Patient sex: F
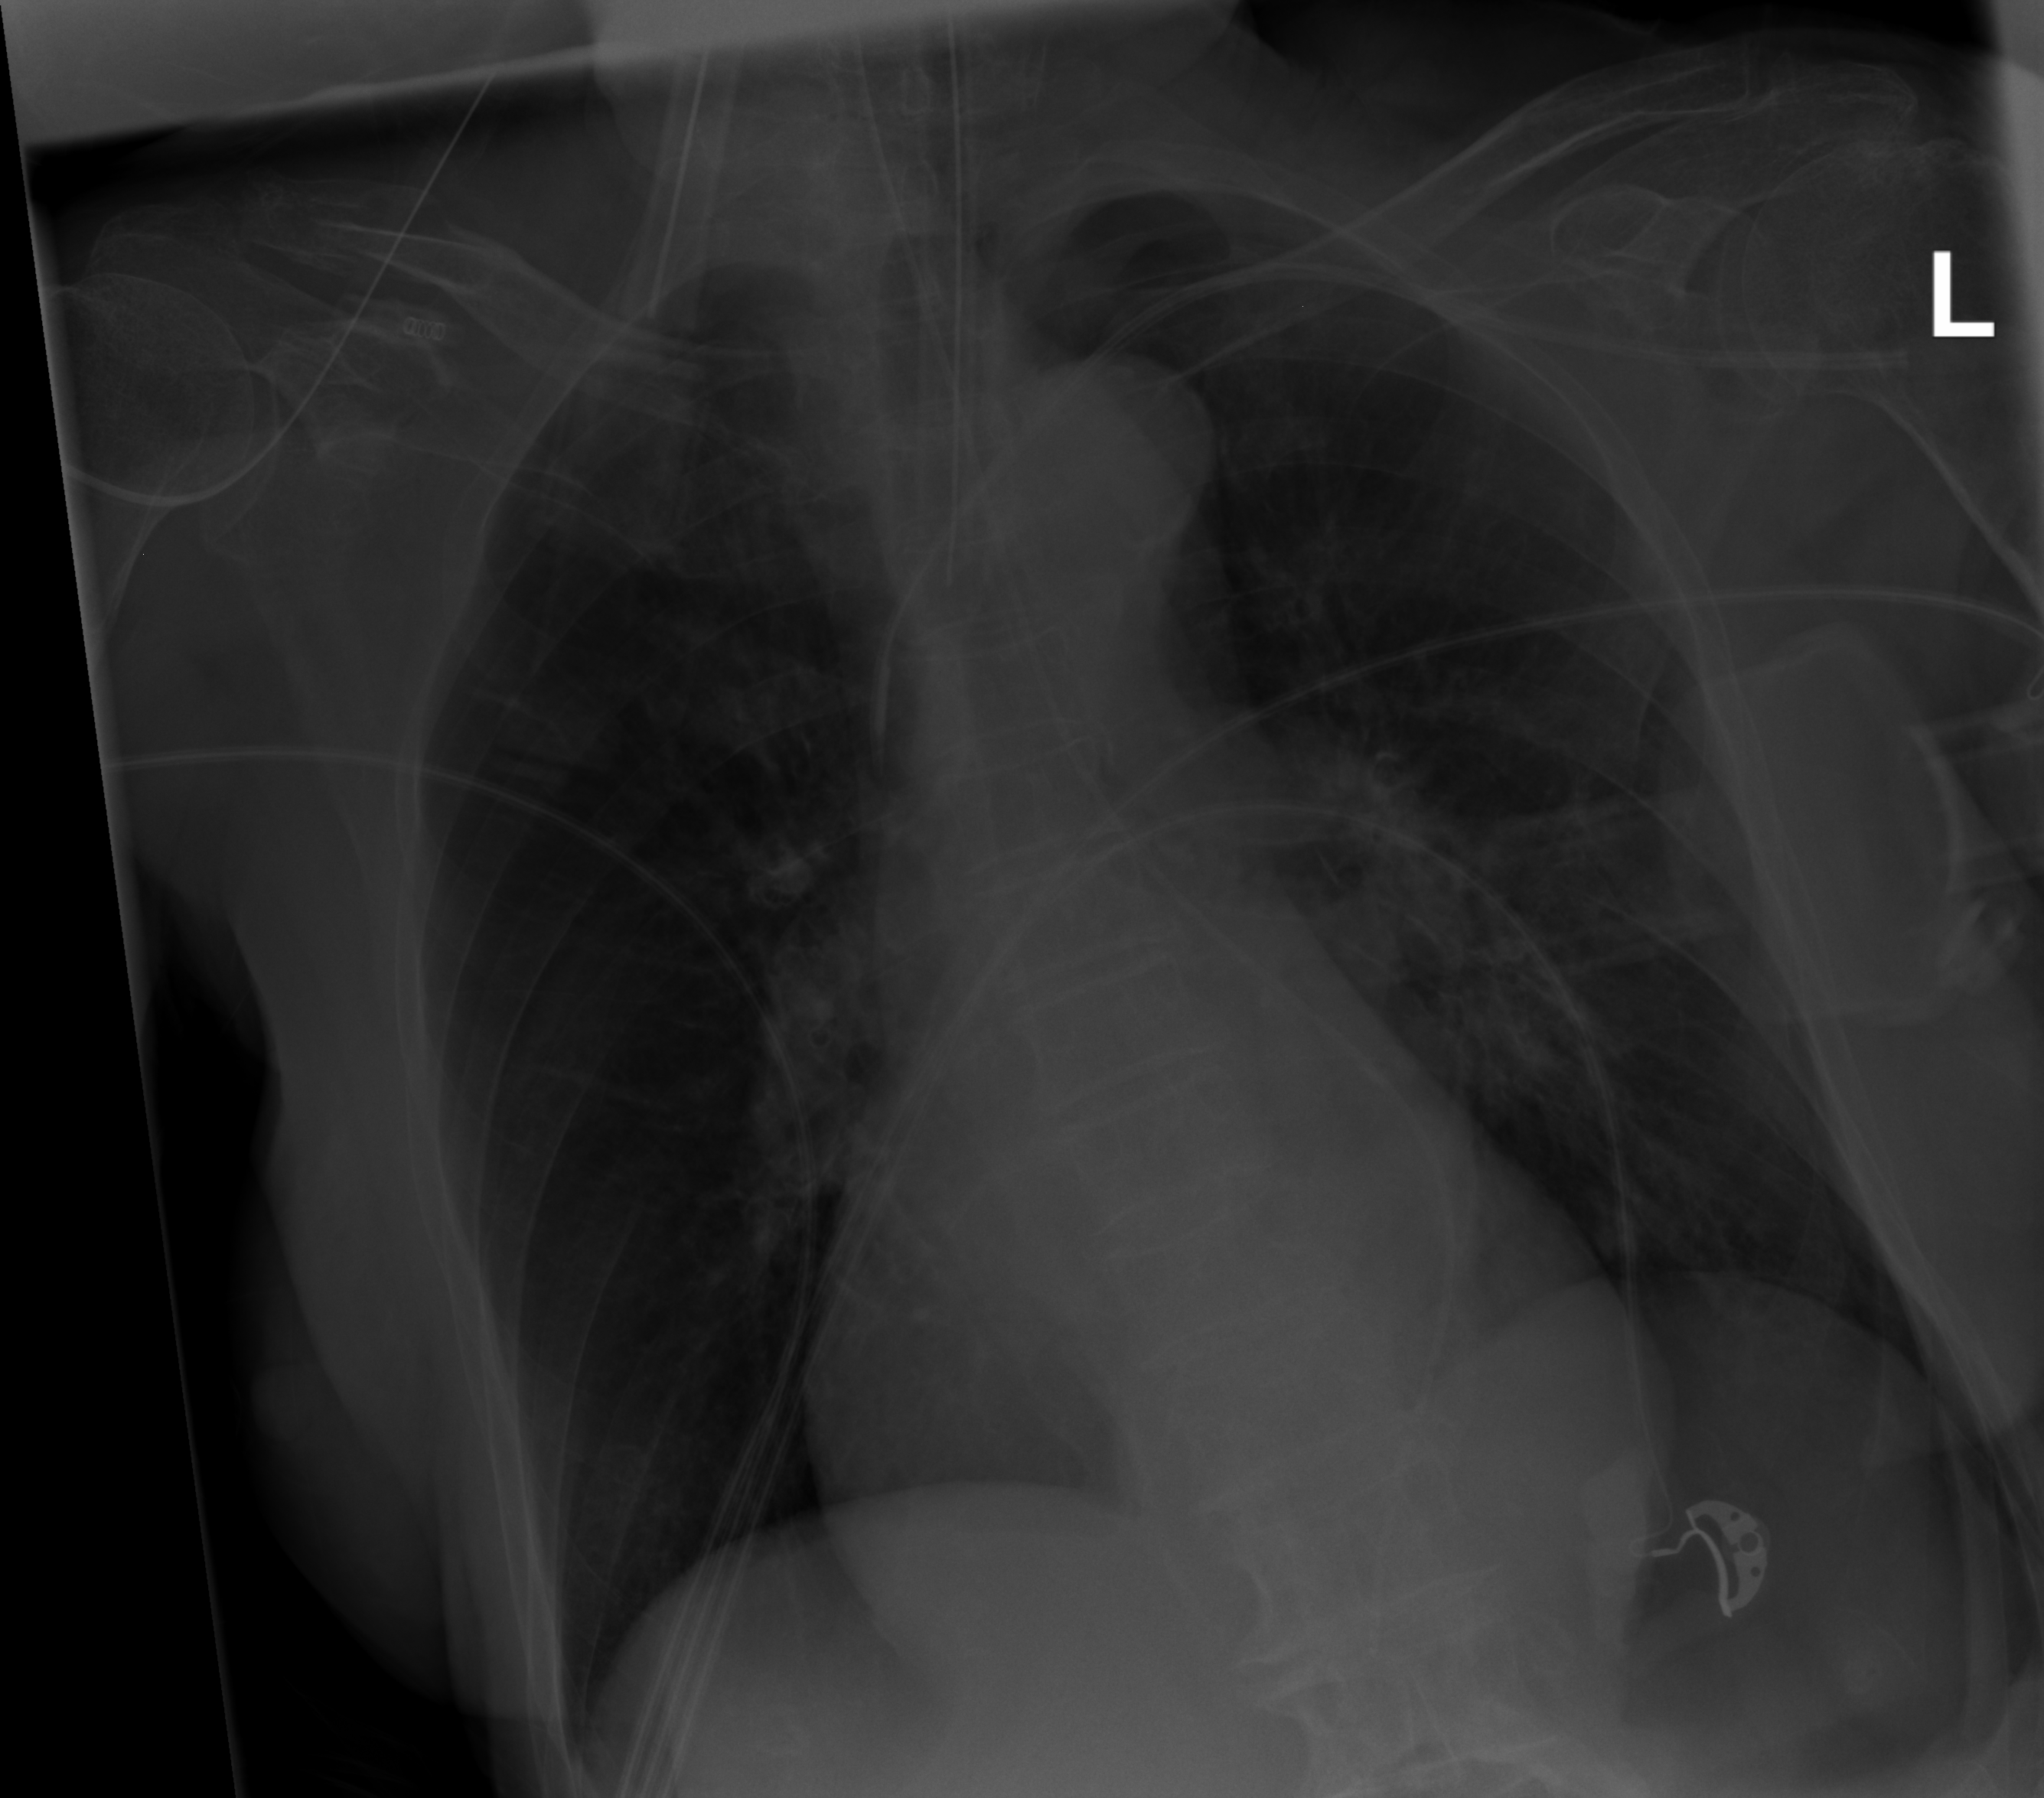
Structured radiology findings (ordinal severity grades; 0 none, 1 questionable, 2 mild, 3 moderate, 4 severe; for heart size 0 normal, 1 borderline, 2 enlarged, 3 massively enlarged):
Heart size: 1
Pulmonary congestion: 0
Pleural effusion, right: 0
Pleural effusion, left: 0
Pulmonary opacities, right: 0
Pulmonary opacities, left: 2
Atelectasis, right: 0
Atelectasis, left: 0